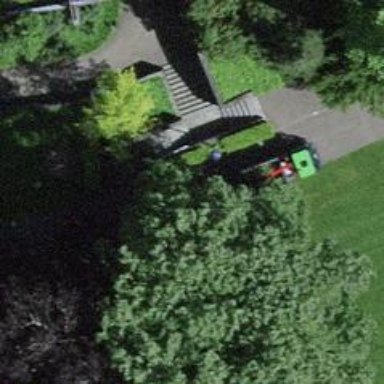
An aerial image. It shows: Set of steps made of paving stones.